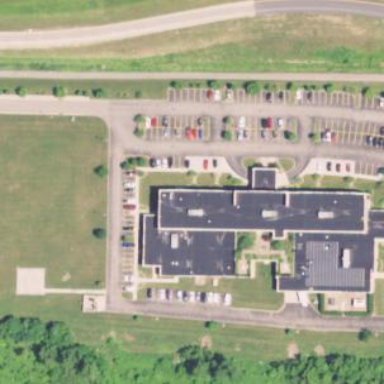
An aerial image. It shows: Hospital building.